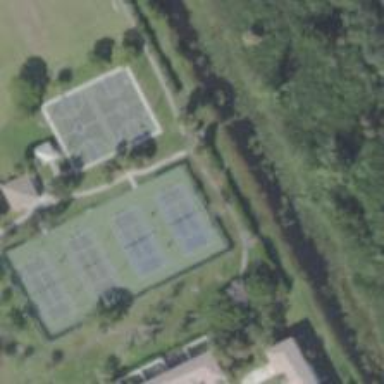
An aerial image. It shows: Tennis court on pitch.